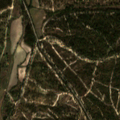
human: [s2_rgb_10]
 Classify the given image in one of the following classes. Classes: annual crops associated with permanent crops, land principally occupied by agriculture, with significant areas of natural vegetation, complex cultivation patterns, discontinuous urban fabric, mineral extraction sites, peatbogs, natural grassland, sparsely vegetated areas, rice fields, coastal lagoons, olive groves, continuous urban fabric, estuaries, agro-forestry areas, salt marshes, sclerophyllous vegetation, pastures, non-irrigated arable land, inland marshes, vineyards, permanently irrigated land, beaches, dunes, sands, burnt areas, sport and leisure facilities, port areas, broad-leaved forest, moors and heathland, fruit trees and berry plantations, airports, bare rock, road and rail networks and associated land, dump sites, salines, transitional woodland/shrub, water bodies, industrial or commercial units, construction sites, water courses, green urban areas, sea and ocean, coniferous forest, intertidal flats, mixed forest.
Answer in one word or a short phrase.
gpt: rice fields, agro-forestry areas, broad-leaved forest, mixed forest